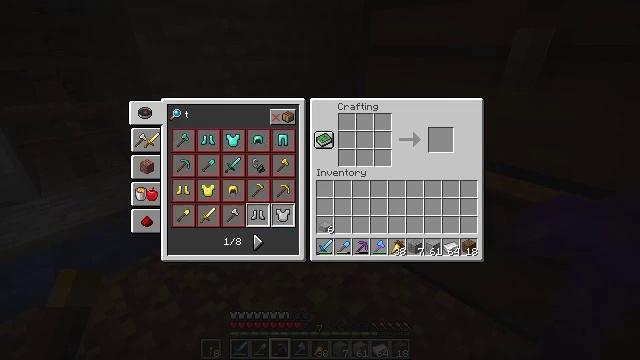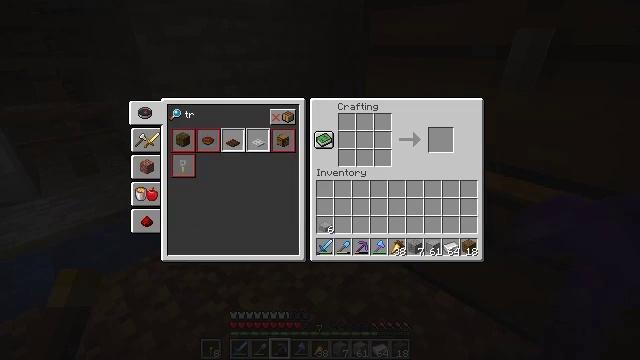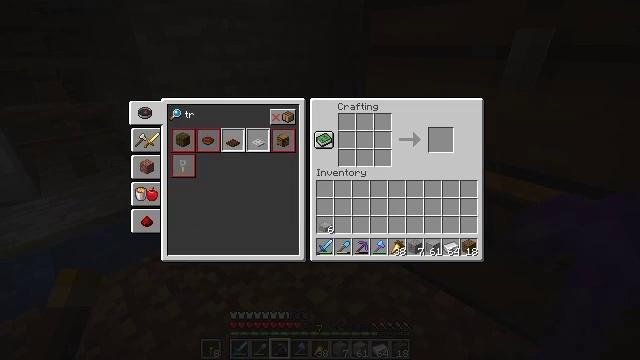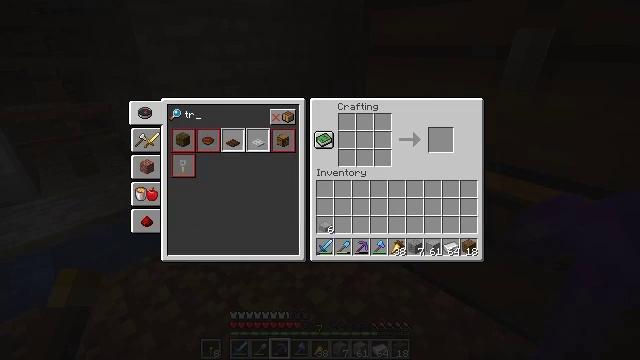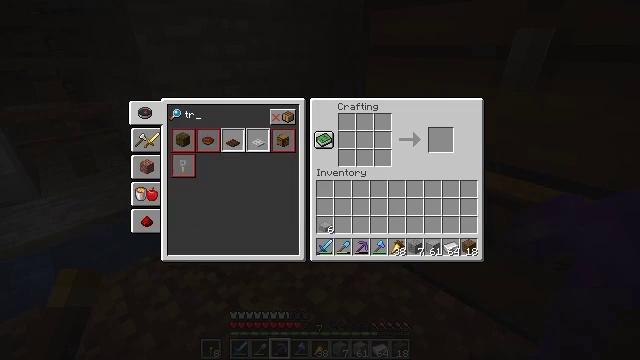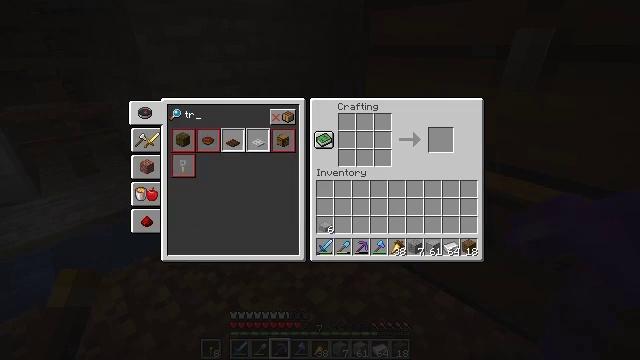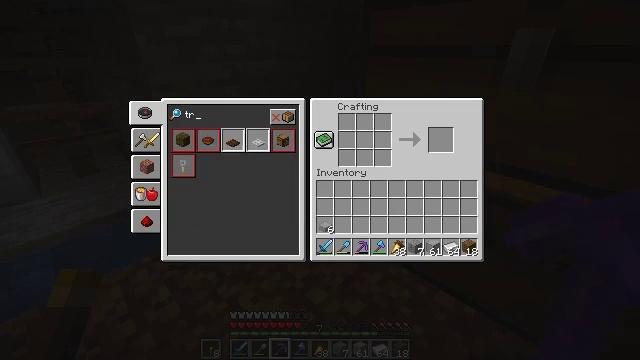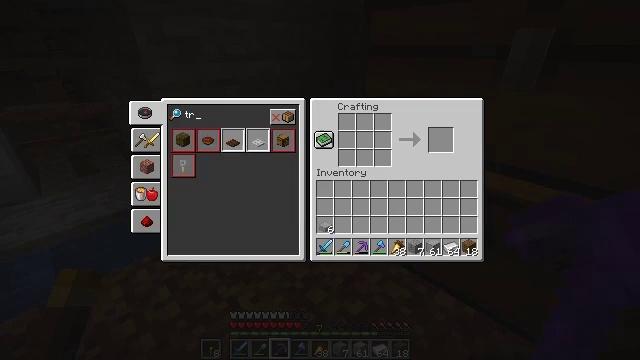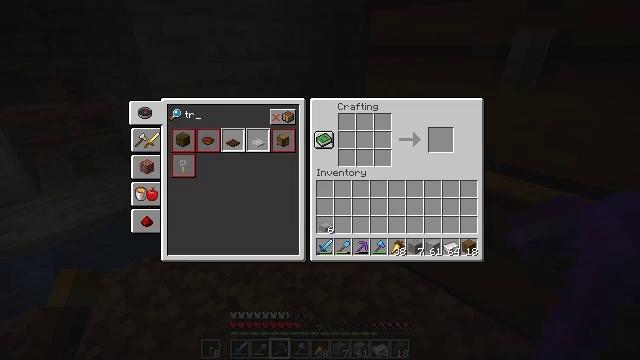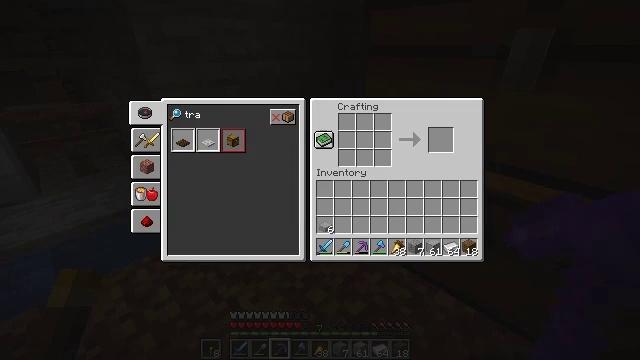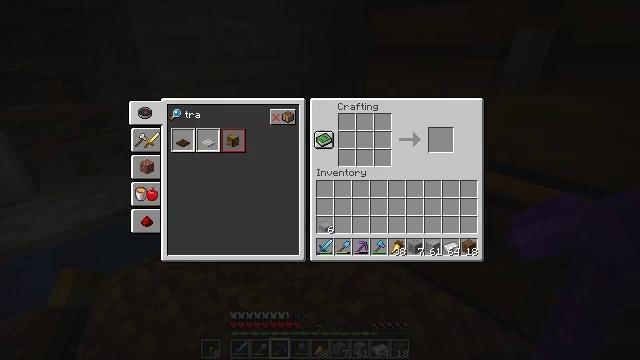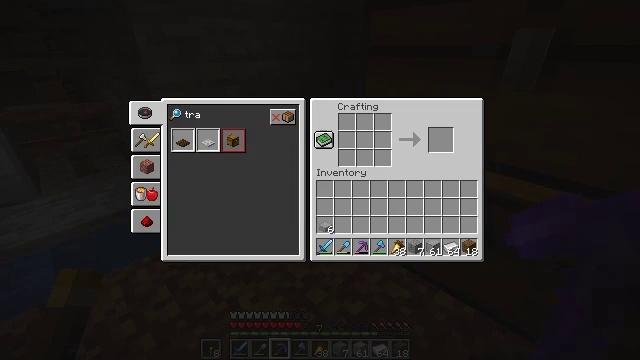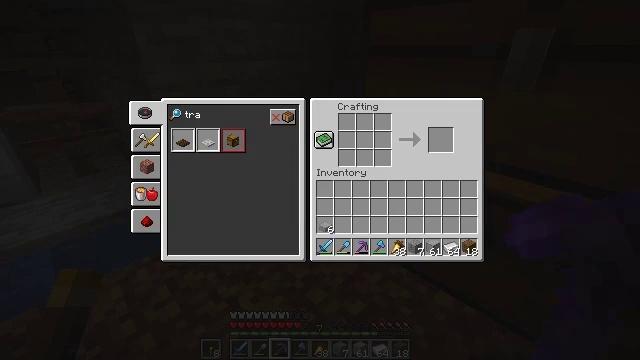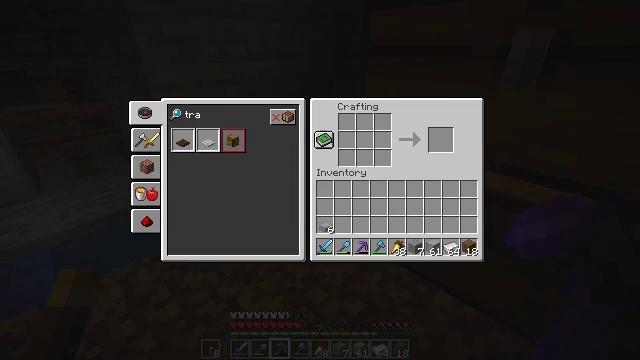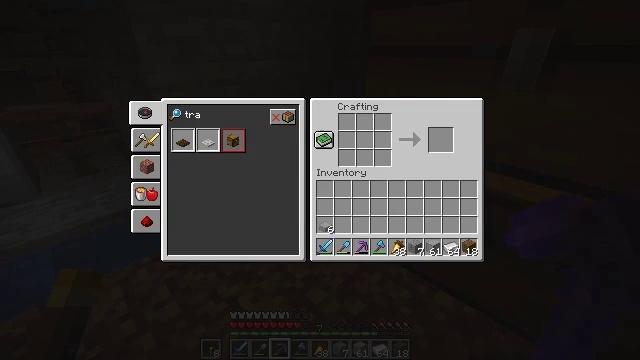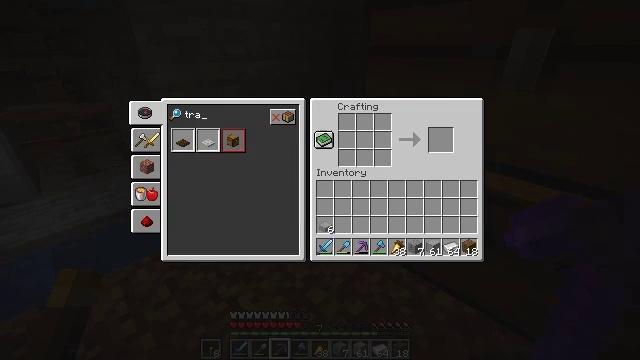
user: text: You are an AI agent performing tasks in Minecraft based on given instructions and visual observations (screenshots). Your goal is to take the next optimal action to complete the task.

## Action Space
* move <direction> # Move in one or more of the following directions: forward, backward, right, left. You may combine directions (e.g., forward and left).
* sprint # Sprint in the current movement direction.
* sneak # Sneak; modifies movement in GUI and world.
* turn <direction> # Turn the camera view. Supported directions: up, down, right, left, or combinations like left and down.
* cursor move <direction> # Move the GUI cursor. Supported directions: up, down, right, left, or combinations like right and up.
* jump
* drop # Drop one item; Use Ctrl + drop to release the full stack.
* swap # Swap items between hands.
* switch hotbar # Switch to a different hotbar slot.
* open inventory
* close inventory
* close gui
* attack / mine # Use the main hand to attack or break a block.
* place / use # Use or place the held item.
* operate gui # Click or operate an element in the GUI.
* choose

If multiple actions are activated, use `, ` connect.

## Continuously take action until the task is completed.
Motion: motion action
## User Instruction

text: Open a crafting table to craft an iron trapdoor.
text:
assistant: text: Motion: no_op
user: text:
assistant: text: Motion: no_op
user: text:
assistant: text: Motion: no_op
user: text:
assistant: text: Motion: no_op
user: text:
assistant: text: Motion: no_op
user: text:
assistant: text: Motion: no_op
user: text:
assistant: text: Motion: no_op
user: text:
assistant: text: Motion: no_op
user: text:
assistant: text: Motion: move left
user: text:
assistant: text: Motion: move left
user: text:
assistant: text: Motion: no_op
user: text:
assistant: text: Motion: no_op
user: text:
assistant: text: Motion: no_op
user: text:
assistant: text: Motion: no_op
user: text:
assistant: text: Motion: no_op
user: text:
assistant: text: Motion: no_op
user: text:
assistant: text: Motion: no_op
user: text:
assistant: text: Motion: no_op
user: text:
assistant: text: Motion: no_op
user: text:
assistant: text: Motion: no_op
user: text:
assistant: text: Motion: no_op
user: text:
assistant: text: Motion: no_op
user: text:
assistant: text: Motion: no_op
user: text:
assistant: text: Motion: no_op
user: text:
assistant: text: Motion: no_op
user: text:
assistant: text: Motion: no_op
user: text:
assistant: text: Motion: no_op
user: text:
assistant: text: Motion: no_op
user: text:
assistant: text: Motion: no_op
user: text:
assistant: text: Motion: no_op